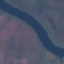
Label: River